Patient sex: F
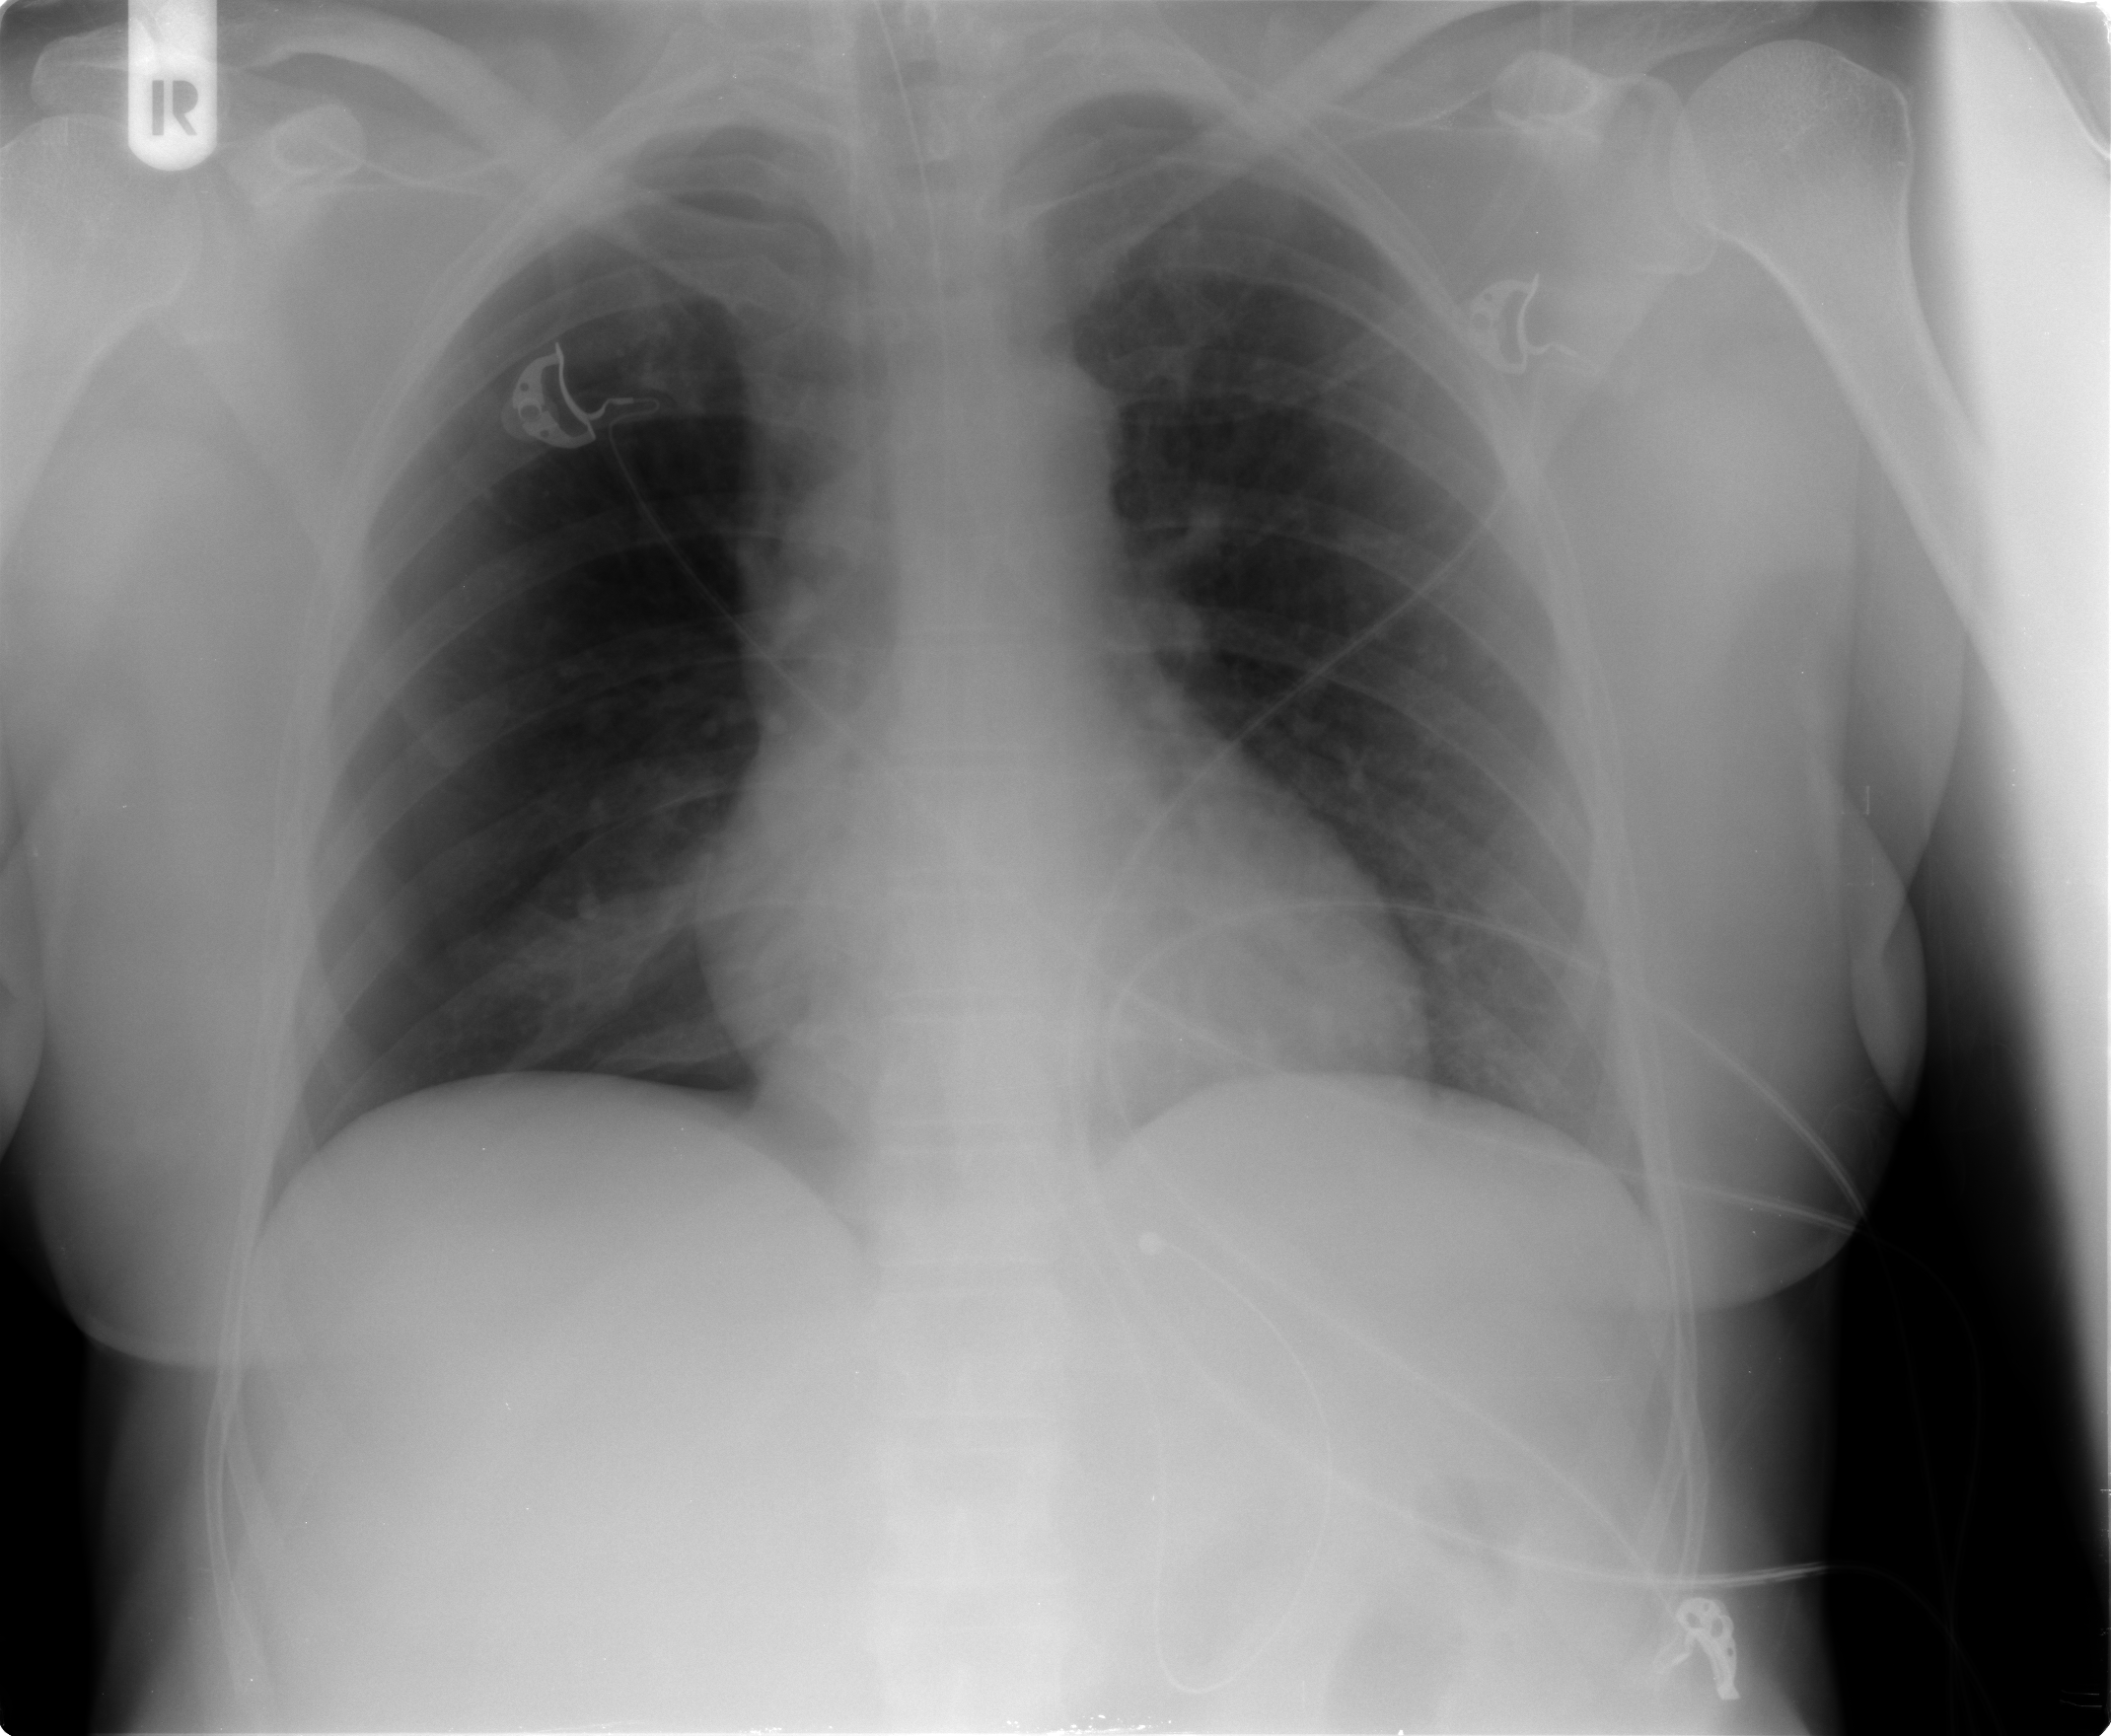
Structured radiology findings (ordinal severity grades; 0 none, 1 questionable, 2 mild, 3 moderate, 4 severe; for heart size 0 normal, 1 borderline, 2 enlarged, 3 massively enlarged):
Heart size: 0
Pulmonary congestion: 0
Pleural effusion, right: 0
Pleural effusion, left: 0
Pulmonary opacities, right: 0
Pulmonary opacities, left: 0
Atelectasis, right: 2
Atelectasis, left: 2